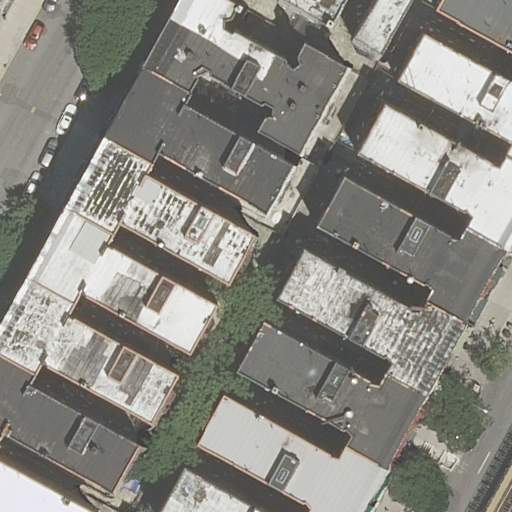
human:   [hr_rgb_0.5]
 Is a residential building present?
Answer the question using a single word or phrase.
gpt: yes

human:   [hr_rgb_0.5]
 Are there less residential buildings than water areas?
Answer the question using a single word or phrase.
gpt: no

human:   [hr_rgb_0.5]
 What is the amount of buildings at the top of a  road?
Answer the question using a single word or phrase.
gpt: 12

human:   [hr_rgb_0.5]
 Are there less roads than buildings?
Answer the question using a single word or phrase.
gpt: yes

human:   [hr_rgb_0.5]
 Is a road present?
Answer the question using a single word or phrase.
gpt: yes

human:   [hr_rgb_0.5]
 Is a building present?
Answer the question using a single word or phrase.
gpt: yes

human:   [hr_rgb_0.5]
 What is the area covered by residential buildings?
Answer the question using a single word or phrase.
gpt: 5030m2

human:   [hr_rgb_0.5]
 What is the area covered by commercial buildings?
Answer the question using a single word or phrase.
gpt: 0m2

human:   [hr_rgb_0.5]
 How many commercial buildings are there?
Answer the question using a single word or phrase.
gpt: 0

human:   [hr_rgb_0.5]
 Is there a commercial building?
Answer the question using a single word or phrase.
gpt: no

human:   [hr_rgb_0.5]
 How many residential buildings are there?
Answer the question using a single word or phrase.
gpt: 17

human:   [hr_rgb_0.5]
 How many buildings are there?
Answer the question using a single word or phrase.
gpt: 17

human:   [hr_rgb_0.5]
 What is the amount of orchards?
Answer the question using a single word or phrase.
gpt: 0

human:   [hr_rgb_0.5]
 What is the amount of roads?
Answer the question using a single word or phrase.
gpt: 2

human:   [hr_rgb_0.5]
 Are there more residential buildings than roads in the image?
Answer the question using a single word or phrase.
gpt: yes

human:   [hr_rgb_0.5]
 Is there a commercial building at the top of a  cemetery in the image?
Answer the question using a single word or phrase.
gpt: no

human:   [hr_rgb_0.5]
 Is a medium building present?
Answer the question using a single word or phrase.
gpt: yes

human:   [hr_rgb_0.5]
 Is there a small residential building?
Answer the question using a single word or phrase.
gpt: yes

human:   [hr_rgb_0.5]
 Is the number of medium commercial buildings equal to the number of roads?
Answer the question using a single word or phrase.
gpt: no

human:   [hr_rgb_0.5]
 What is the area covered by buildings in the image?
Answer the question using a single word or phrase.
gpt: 5030m2

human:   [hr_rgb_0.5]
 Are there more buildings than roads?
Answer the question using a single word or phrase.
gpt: yes

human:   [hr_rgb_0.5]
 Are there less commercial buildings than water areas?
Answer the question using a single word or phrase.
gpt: no

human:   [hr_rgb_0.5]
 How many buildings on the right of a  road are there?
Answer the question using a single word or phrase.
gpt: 12

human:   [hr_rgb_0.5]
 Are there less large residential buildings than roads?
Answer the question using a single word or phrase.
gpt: yes

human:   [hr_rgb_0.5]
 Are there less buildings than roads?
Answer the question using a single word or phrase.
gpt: no

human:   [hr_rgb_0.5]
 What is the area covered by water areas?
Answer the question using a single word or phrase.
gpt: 0m2

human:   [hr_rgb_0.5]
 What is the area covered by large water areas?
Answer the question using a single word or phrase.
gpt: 0m2

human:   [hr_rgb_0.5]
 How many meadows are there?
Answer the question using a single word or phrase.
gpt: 0

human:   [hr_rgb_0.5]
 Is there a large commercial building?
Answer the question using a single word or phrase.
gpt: no

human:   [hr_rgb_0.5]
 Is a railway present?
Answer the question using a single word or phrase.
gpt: no

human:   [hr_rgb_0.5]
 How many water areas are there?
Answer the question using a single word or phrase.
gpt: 0

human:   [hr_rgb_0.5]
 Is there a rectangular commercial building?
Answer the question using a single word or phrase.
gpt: no

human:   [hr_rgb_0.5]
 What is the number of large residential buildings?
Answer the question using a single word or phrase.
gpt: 1

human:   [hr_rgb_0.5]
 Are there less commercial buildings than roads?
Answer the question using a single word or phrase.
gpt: yes

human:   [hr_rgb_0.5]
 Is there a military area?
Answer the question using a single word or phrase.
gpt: no

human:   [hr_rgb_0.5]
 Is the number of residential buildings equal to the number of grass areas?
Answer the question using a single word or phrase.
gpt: no

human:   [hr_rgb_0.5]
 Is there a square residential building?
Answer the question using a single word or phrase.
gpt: no

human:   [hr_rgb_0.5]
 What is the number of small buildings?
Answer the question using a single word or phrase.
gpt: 4

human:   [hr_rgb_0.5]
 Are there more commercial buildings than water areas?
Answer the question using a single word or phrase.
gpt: no

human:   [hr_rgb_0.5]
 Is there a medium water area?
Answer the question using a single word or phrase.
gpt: no

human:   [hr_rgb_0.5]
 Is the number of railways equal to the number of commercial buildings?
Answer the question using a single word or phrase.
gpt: yes

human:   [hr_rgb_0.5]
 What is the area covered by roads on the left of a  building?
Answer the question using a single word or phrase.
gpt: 0m2

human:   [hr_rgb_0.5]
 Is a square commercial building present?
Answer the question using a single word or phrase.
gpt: no

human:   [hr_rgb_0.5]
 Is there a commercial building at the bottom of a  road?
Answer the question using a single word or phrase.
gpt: no

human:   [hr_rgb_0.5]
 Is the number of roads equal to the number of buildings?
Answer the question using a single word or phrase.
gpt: no

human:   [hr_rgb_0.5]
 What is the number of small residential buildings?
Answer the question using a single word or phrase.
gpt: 4

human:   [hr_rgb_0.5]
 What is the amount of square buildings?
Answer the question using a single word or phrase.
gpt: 0

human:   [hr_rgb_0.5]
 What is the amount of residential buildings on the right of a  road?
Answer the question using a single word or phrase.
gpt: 12

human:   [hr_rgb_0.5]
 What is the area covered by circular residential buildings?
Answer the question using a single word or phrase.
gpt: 0m2

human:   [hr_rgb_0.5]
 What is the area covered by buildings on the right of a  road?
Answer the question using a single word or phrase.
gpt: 3985m2

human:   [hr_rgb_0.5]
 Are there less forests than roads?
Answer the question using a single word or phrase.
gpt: yes

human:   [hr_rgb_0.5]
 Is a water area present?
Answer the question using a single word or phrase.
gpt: no

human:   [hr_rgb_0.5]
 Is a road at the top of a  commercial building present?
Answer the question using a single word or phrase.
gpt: no

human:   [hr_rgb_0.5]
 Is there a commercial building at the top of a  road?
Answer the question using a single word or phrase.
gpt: no

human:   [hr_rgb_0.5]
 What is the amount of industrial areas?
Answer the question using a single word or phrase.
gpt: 0

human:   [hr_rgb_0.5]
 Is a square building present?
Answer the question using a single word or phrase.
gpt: no

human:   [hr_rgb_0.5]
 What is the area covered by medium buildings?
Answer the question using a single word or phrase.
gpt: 4270m2

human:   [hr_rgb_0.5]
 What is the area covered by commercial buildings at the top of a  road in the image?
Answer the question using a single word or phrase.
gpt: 0m2

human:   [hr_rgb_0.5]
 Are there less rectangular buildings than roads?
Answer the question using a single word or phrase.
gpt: no

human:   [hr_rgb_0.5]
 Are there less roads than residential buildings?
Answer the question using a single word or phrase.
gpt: yes

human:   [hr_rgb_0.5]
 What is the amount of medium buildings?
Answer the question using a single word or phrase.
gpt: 12

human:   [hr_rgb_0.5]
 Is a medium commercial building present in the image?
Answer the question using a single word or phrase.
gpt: no

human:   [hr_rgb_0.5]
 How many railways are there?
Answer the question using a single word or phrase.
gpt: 0

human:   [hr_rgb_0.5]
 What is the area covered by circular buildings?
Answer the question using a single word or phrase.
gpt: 0m2